Field crop: maize
Growth stage: 2
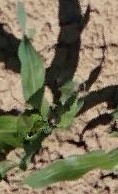
Species: maize